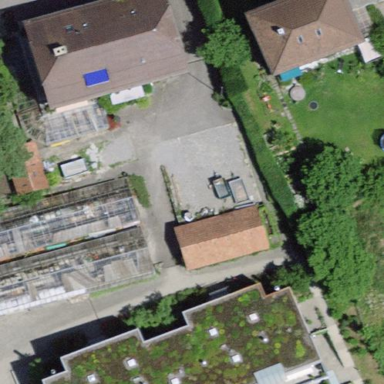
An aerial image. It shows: Greenhouse.